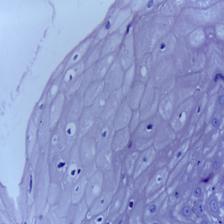
Diagnosis: Normal